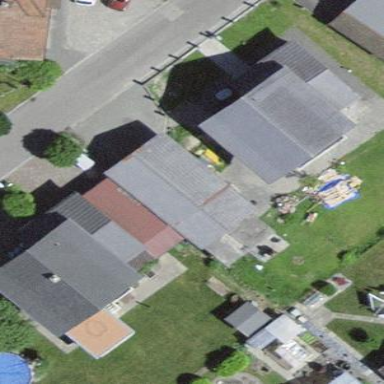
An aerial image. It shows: Garage.